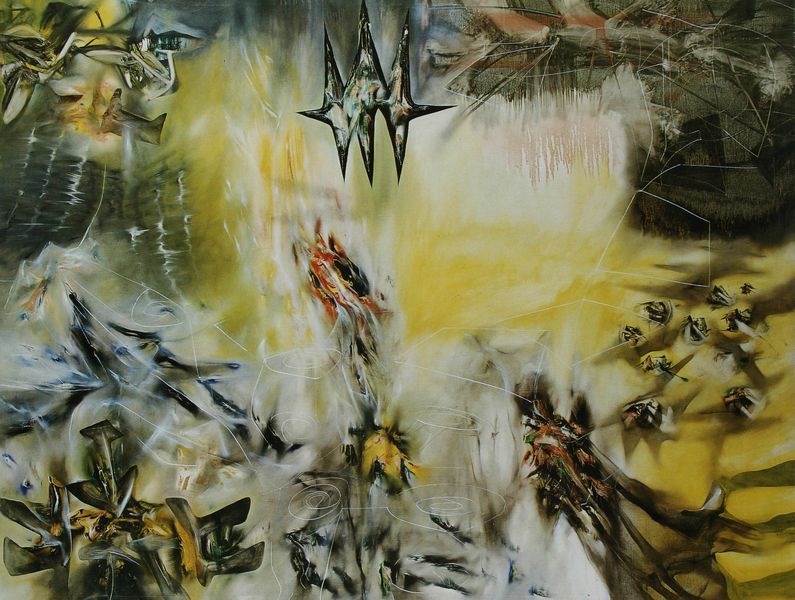
Titel: Le prisonnier de lumière, Der Gefangene des Lichts
Künstler: Roberto Matta
Institution: Privatbesitz
Schlagwörter: blau, dunkel, gemälde, schatten, wasser, weiß, gelb, grün, landschaft, ocker, braun, glas, grau, hell, licht, schwarz, rot, beige, malerei, tanz, gläser, spiegel, verzerrung, spitzen, pflanzen, höhle, kontrast, rosa, wasserfall, wellen, moderne, abstrakt, modern, formen, nebel, linien, spitz, zeitgenössisch, abstraktion, collage, umriss, stern, blitze, linie, draufsicht, form, sterne, kreise, mosaik, insekten, zacken, zentrum, farbverlauf, fische, knicke, spinne, wasserdampf, spinnennetz, ballkleider, matta, airbrush, erinnerung an max ernst, fanatasie, fanatasy, fetzig, figürliches, perspektivenwechsel, rauchartiges, spinnengewebe, sternförmige anordnung, suchbild, synapsenboogie, ufo, ufos, walzer